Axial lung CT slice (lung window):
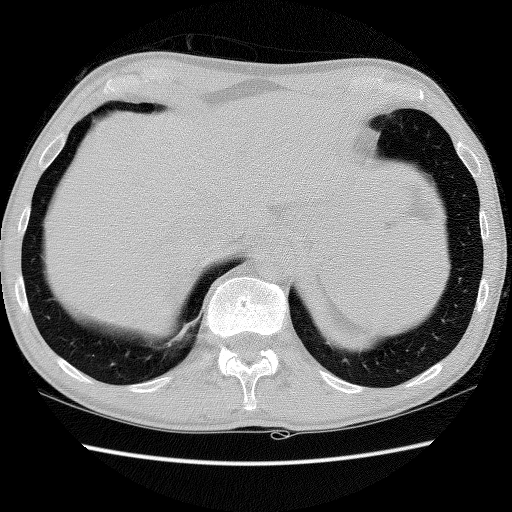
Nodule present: no